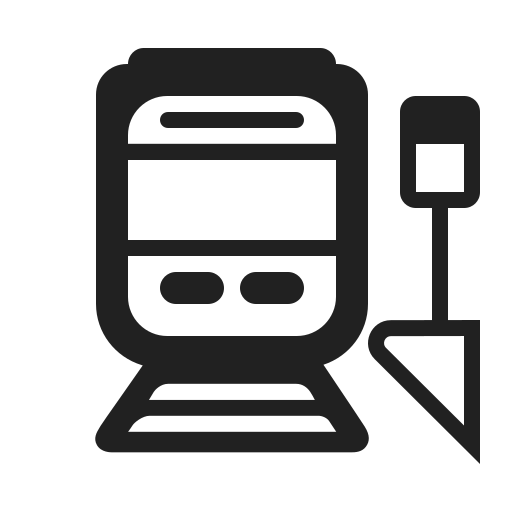
station high contrast